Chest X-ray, AP view. Patient: 68 years old, sex F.
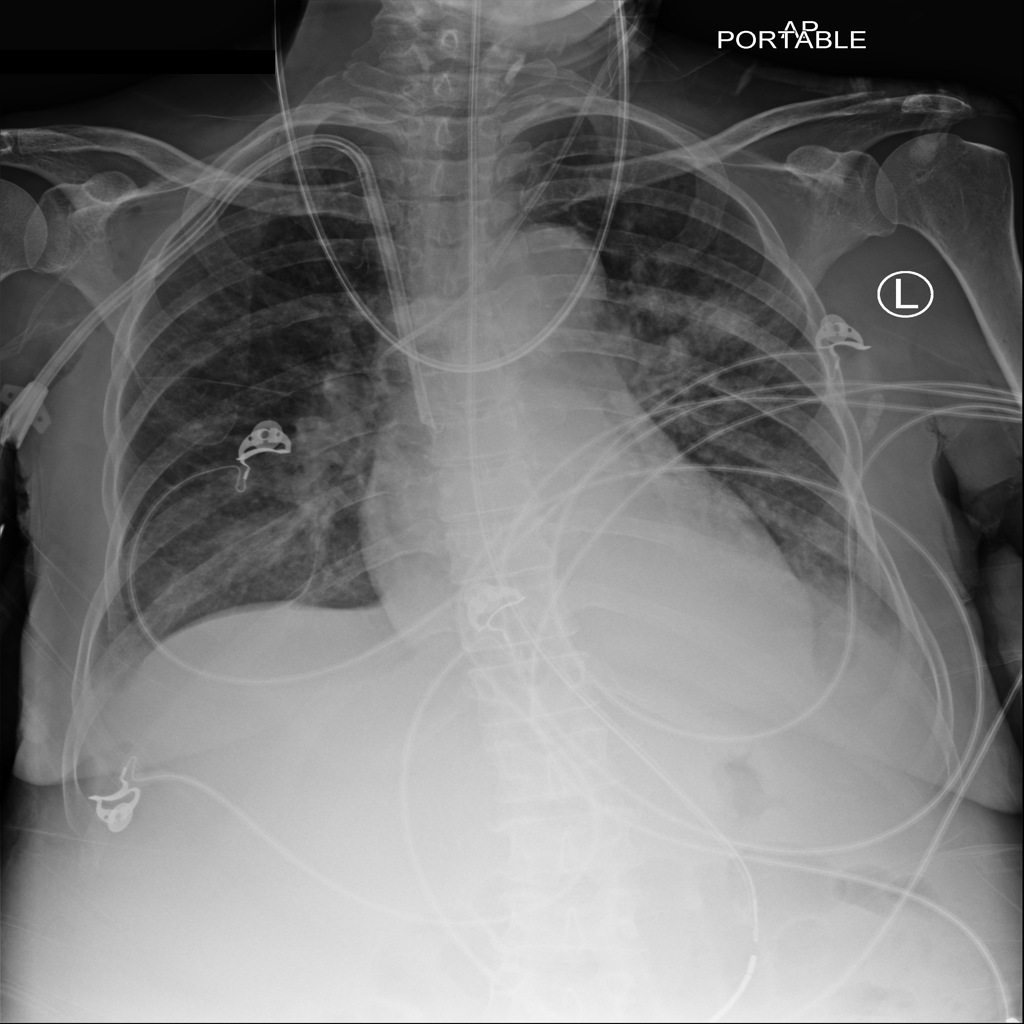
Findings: Consolidation, Effusion